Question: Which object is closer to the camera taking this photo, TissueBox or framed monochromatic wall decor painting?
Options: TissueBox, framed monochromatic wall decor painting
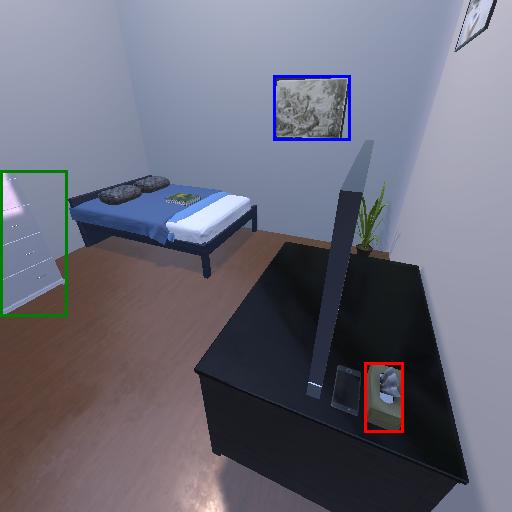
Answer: TissueBox